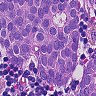
Metastatic tissue present: yes